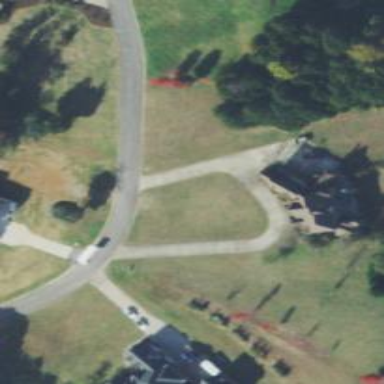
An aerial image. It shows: Driveway.